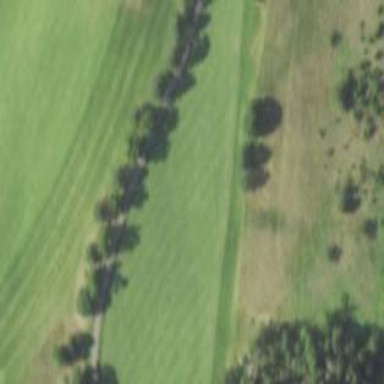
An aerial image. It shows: Grassy area designated as golf fairway.